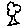
Label: tree